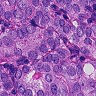
Metastatic tissue present: yes